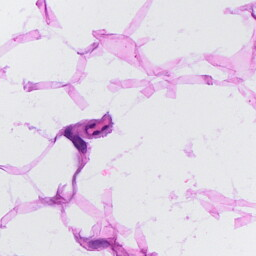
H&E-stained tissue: Breast